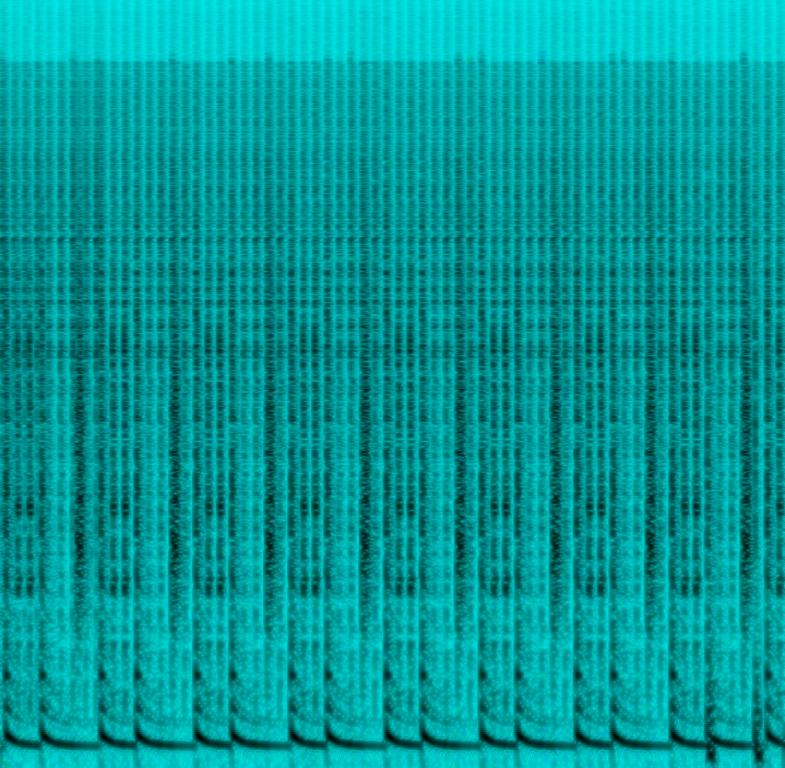
This track is purely percussion and features fast paced playing of rim shots, tom drums and a kick drum. There's also a clapping hands effect.